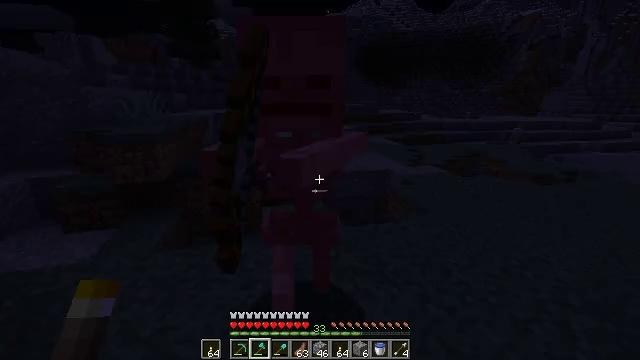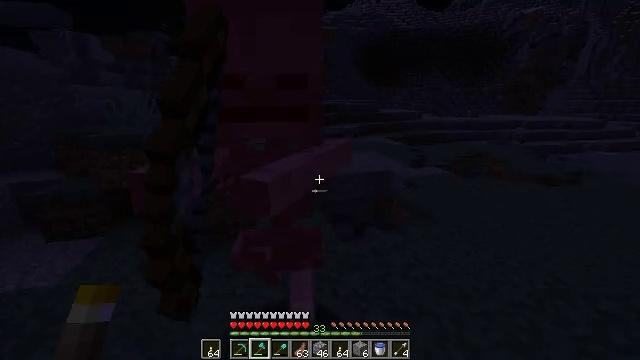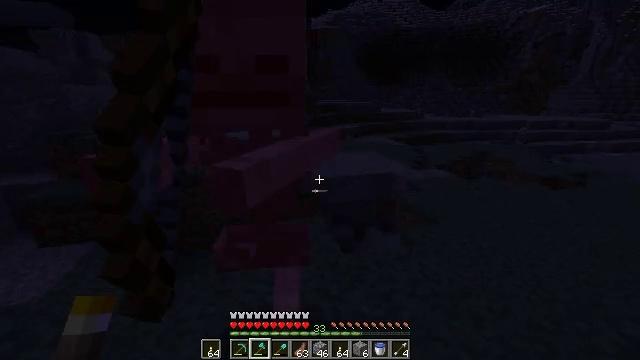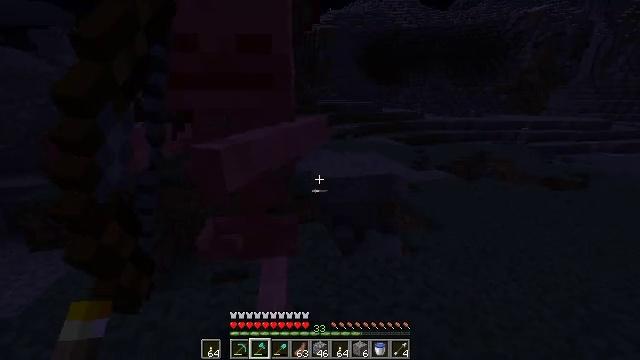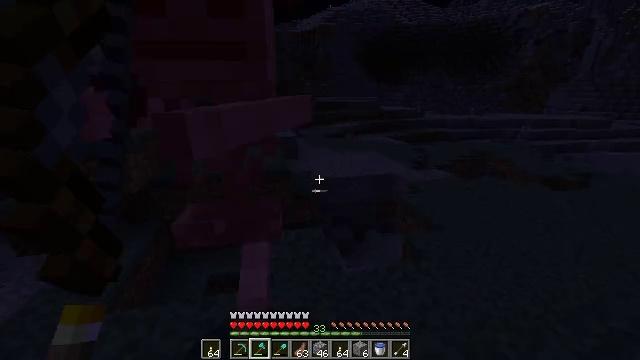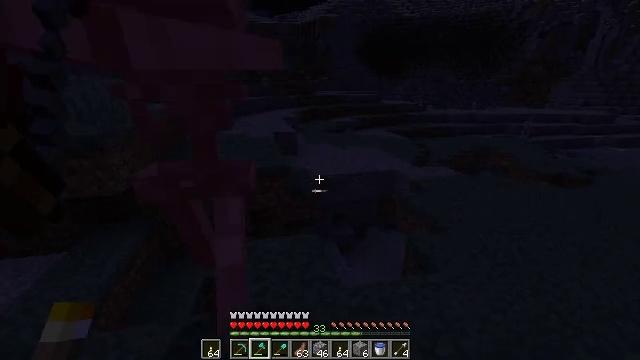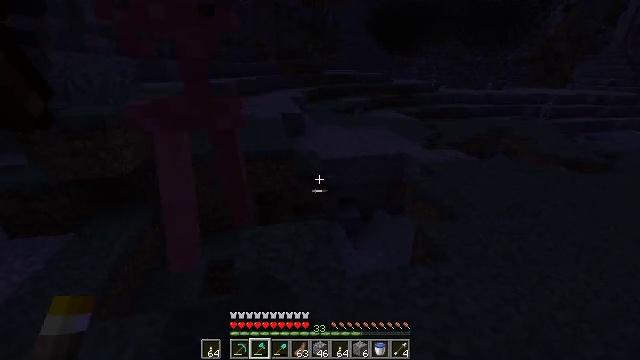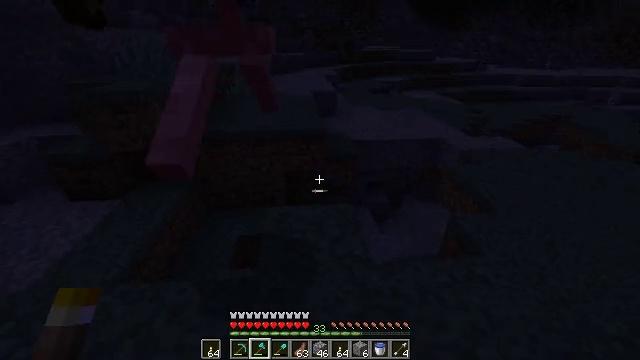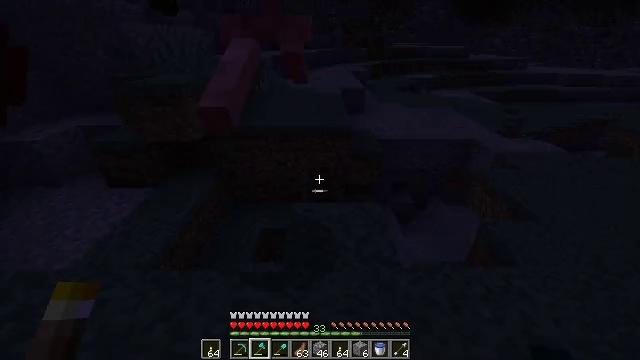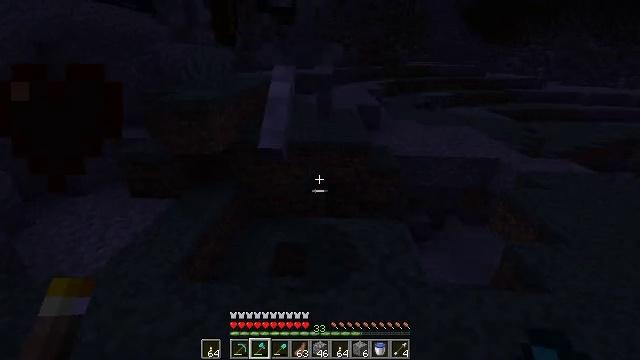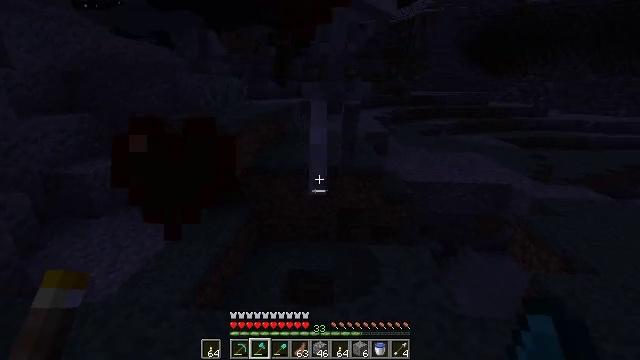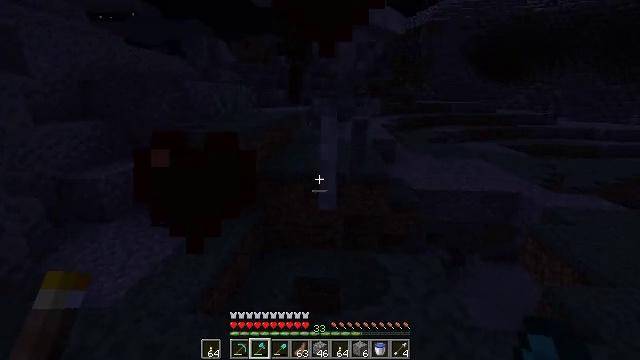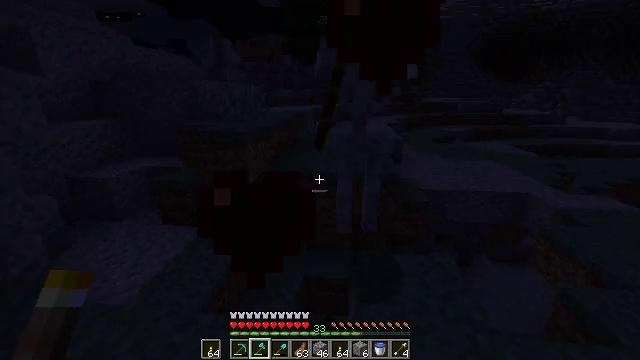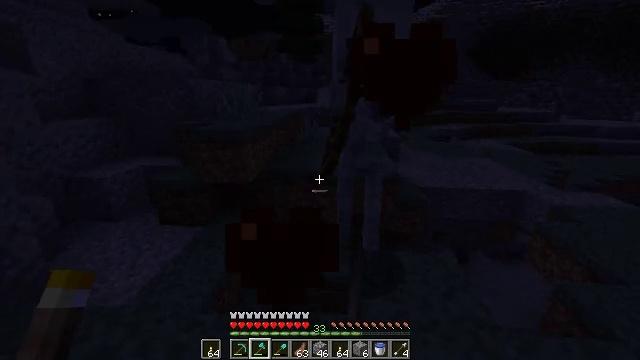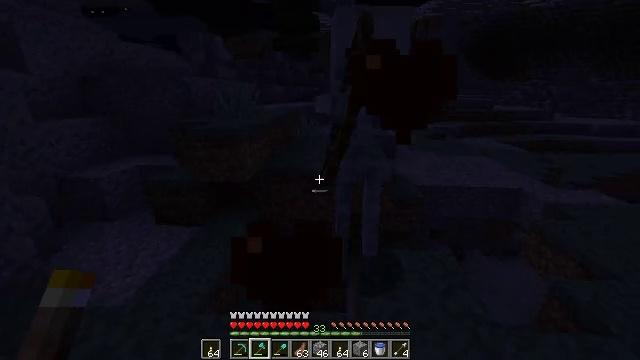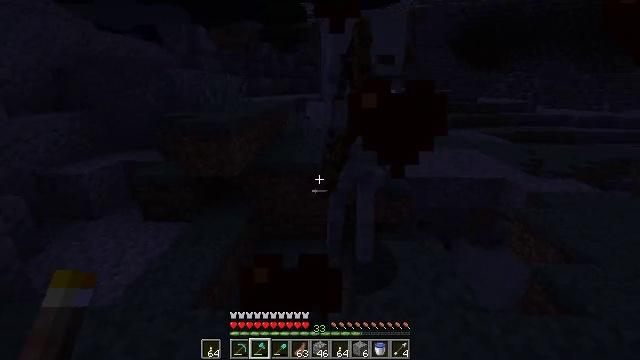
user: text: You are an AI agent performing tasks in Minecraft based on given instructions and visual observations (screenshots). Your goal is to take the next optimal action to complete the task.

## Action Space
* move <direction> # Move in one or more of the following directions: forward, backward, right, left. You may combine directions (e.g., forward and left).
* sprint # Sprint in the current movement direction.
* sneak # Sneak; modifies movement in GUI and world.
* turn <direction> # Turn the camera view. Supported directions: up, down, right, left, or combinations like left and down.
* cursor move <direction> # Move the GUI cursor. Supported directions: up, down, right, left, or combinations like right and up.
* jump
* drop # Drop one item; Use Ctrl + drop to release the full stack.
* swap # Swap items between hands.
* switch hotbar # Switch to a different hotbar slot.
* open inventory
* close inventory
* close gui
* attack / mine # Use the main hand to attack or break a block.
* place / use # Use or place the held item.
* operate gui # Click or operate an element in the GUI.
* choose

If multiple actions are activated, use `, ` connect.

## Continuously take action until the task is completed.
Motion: motion action
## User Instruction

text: Kill mobs.
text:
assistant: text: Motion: move forward
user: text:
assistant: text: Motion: move forward
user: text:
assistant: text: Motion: move forward
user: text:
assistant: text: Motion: move forward
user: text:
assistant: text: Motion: move forward, turn down
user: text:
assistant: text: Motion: turn left and down
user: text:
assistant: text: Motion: turn left and down
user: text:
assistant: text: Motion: move left, turn left
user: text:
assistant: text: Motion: move left, turn left and up
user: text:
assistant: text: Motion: move left, turn up
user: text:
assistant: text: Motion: turn left and up, attack / mine
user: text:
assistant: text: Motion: attack / mine
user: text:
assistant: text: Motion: attack / mine
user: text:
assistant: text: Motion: no_op
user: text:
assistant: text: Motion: turn right and down
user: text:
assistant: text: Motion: turn right and down
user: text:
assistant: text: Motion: no_op